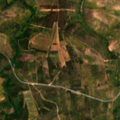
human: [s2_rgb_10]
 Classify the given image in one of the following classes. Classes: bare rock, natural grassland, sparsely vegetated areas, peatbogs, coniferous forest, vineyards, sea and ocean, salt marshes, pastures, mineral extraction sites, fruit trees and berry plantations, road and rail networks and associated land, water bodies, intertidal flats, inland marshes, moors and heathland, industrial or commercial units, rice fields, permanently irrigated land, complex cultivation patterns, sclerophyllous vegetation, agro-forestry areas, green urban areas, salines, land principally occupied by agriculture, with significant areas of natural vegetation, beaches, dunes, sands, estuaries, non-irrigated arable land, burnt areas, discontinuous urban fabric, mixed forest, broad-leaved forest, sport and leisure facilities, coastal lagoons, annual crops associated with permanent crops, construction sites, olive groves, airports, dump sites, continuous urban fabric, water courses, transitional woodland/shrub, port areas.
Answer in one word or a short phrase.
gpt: olive groves, land principally occupied by agriculture, with significant areas of natural vegetation, broad-leaved forest, moors and heathland, transitional woodland/shrub